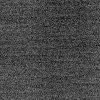
Atmospheric dust classification: dusty